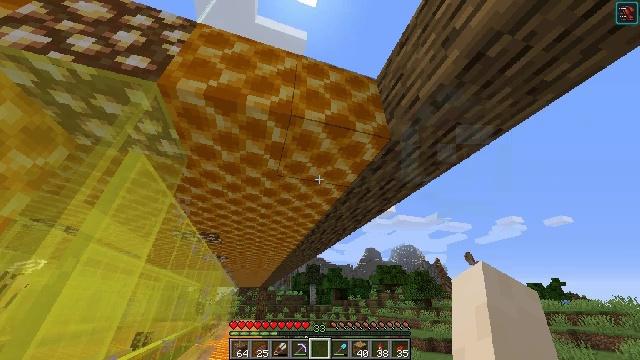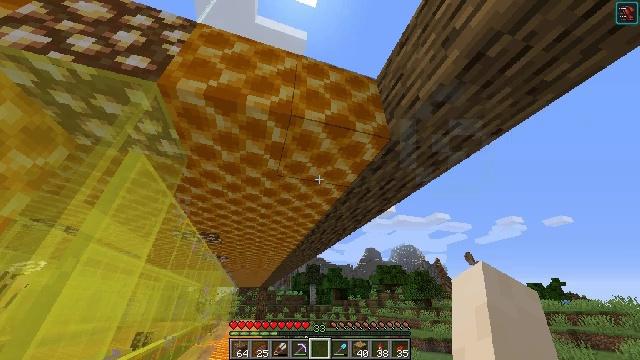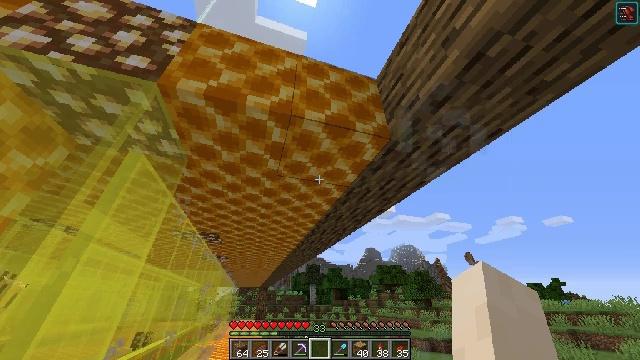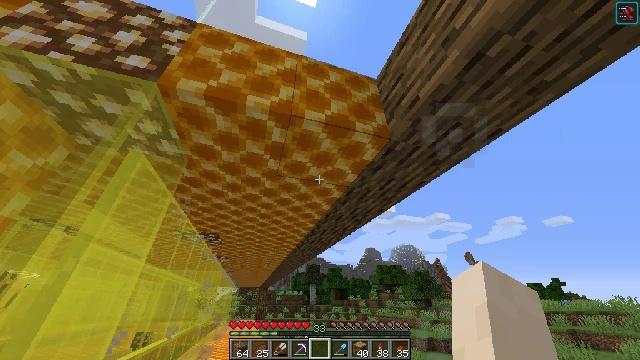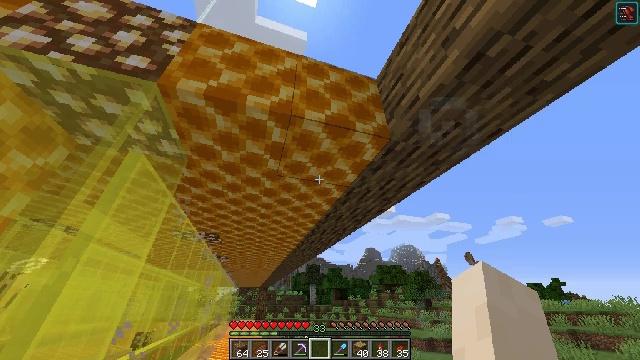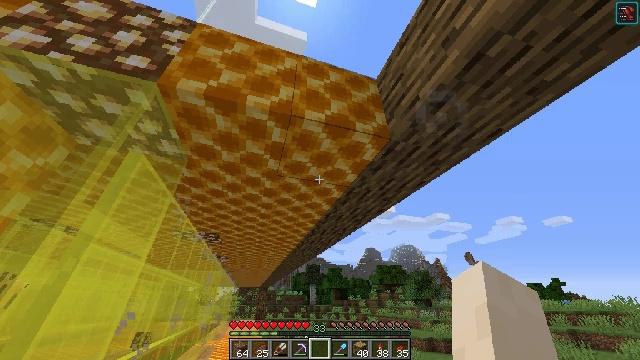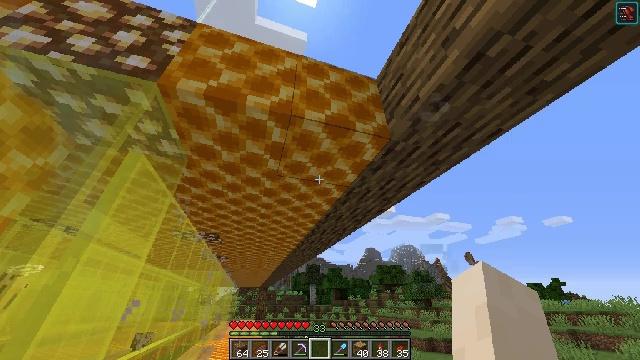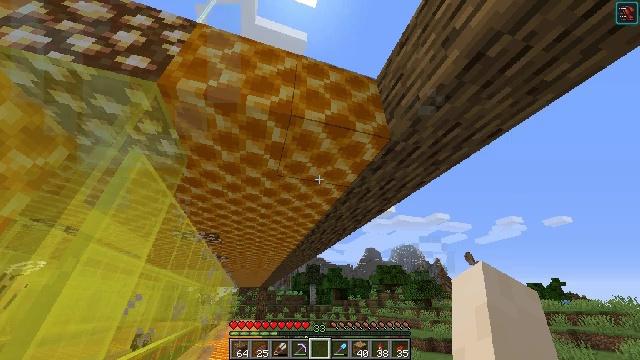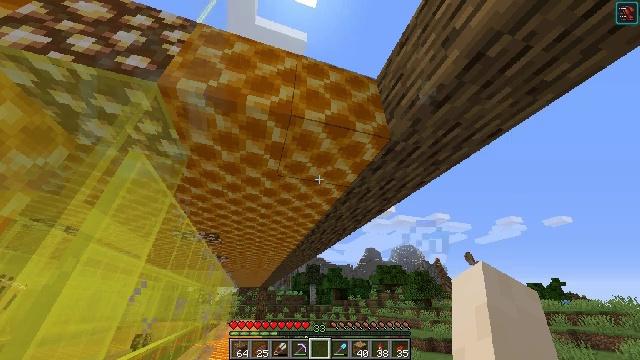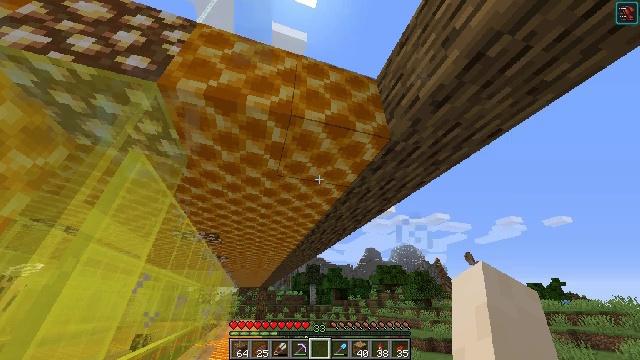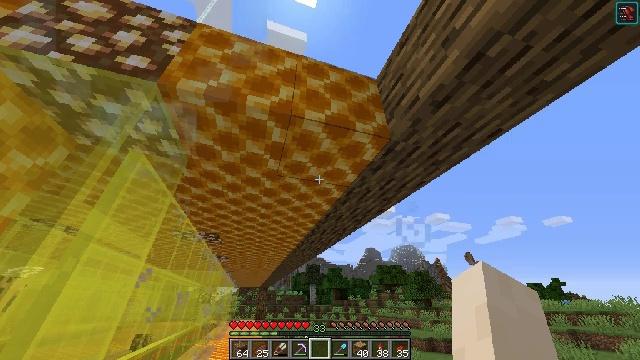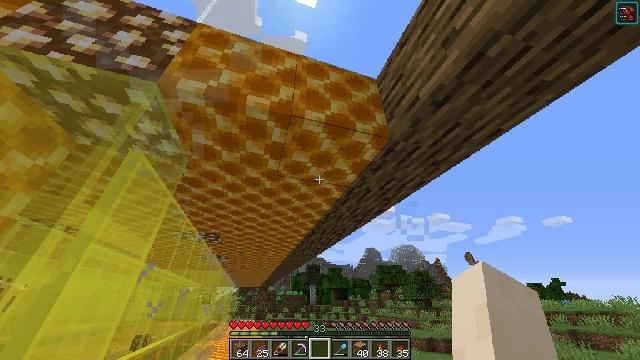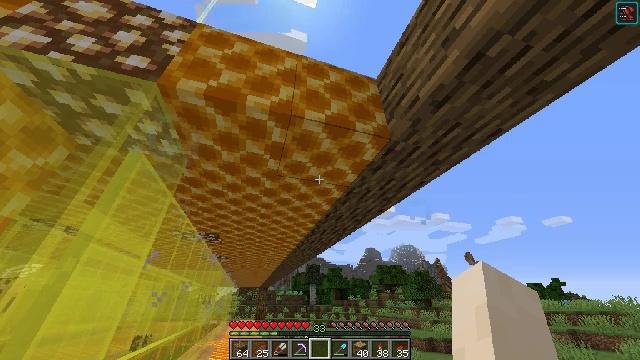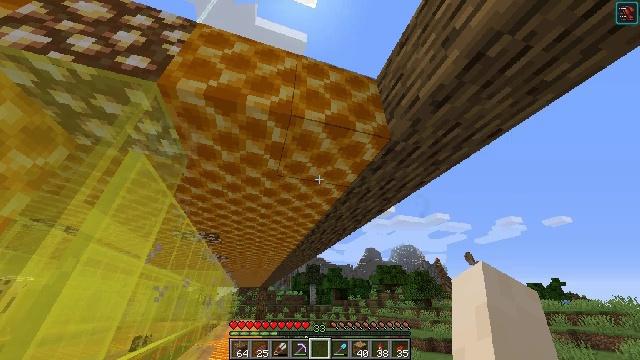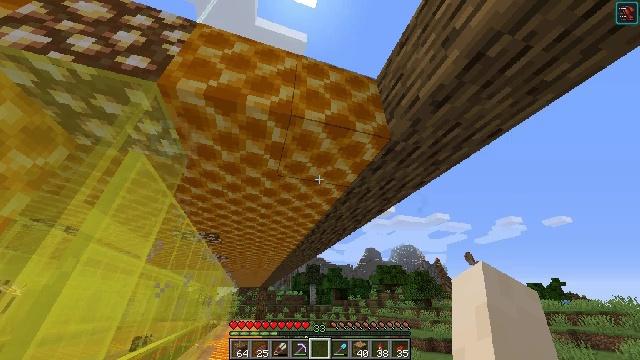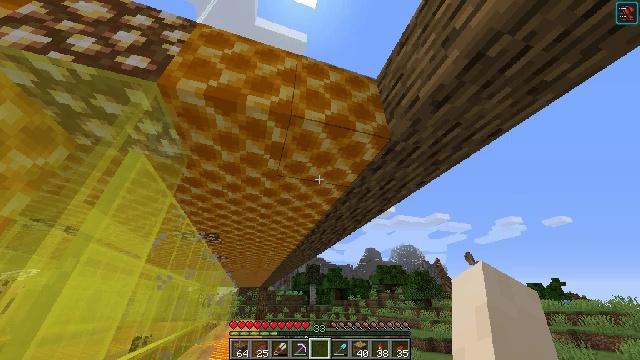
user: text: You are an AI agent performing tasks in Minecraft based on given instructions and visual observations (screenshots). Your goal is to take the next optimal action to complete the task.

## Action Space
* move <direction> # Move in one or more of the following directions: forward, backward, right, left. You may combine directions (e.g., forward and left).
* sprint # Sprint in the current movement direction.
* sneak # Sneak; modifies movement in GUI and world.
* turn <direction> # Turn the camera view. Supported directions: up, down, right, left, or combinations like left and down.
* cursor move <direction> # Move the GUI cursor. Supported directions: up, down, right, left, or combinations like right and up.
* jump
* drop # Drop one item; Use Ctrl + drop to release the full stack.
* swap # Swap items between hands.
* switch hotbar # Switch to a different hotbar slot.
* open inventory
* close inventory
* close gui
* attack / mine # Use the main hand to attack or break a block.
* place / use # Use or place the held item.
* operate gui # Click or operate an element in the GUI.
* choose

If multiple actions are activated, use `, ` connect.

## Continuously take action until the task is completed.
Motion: motion action
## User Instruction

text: Craft a honeycomb block by arranging honeycombs in the crafting grid.
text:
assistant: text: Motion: no_op
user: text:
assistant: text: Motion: no_op
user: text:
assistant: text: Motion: no_op
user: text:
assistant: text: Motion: no_op
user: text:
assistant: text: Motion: no_op
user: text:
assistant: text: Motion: no_op
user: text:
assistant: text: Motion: no_op
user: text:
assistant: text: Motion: no_op
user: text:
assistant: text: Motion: no_op
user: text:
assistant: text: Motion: no_op
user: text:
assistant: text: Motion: no_op
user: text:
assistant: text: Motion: no_op
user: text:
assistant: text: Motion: no_op
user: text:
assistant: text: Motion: no_op
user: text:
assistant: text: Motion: no_op
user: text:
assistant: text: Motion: no_op
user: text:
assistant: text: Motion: no_op
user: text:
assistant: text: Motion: no_op
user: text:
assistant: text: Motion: no_op
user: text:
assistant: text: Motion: no_op
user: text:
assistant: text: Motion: no_op
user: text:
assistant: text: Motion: no_op
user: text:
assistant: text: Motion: no_op
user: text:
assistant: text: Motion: no_op
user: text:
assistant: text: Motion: no_op
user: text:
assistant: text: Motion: no_op
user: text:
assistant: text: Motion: no_op
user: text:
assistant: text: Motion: no_op
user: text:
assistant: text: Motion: no_op
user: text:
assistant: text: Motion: no_op